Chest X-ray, PA view. Patient: 53 years old, sex F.
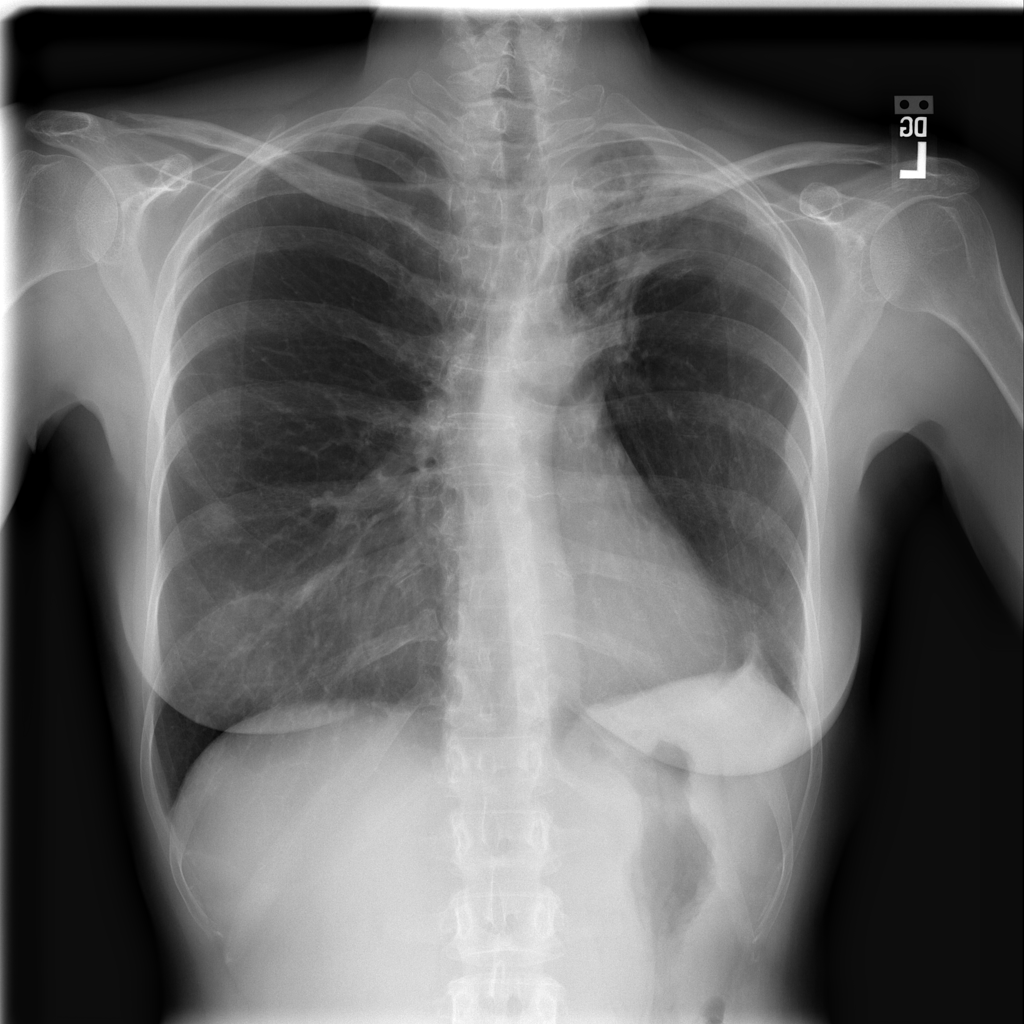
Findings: Fibrosis